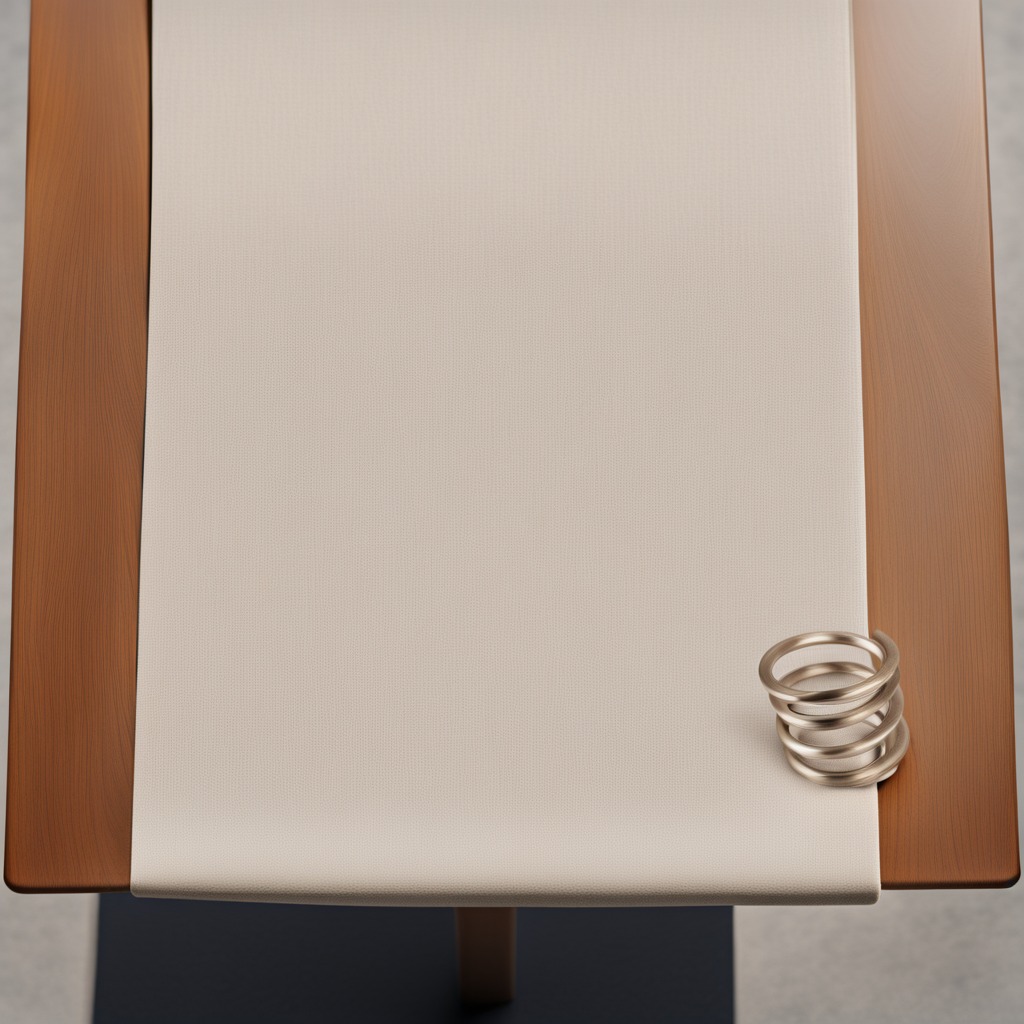
A coiled metal spring is lying on a clean wooden table in an outdoor workshop during daytime bright natural light soft shadows worn but beneath the cloth.